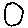
Label: circle